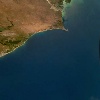
Label: water